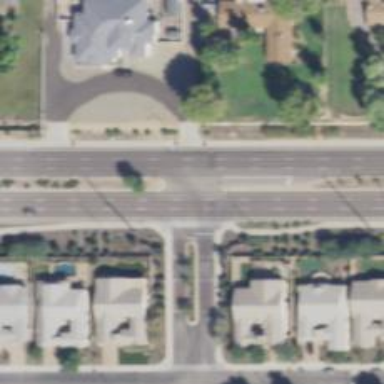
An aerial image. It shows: Footway crossing.